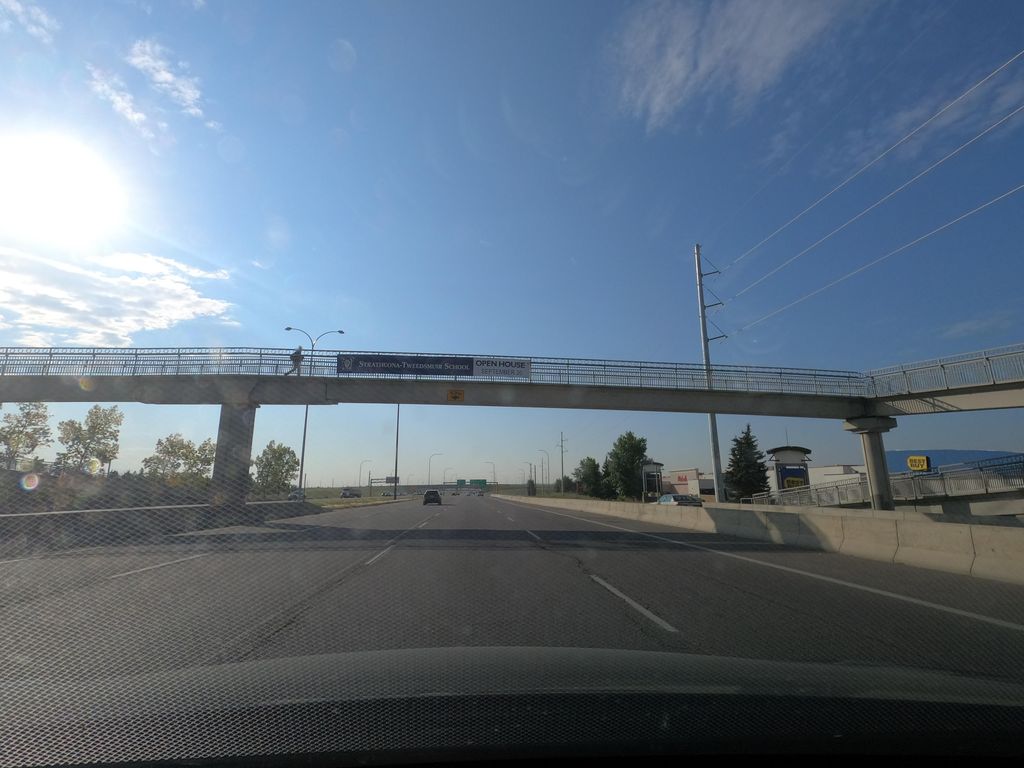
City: calgary